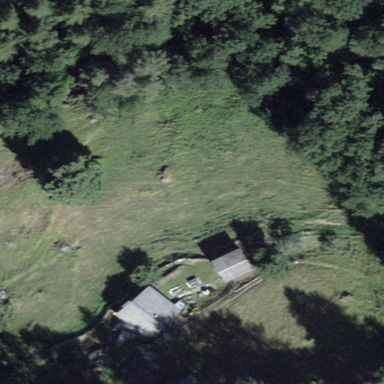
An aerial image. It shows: Meadow enclosed by fence.